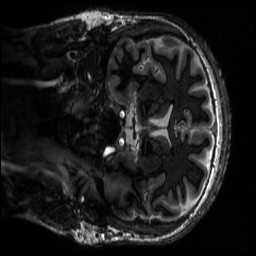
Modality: MP2RAGE
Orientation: coronal
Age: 30
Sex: male
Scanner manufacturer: siemens
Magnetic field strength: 6.98 T
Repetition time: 6 s
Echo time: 0.00283 s